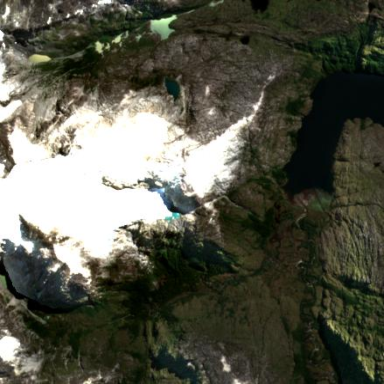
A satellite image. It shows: Majestic glacier in the distance.